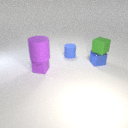
large purple rubber cylinder to the left of small green rubber cube